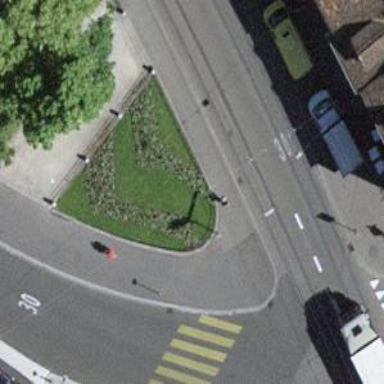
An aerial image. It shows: Tram stop with public transport stop position for trams.